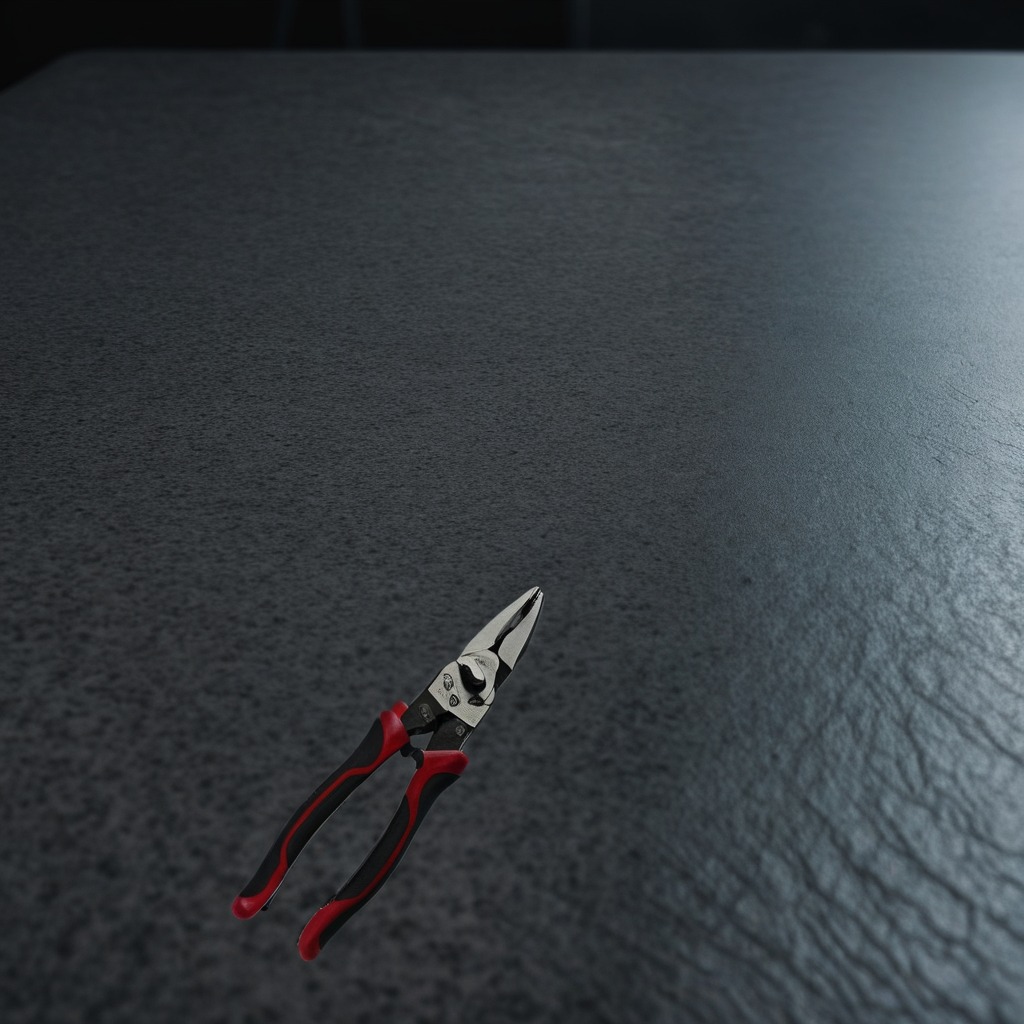
A plier lying on a clean granite table inside a workshop at night dim ambient light soft shadows worn but